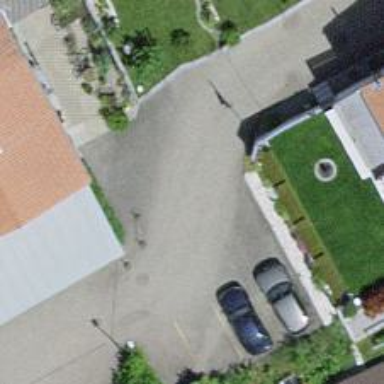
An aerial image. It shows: Residential road with asphalt surface and no sidewalk.